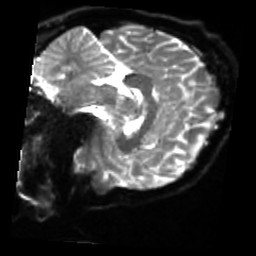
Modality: sbref
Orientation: sagittal
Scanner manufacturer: siemens
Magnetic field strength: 3 T
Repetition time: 4 s
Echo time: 0.0594 s